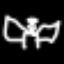
Label: angel